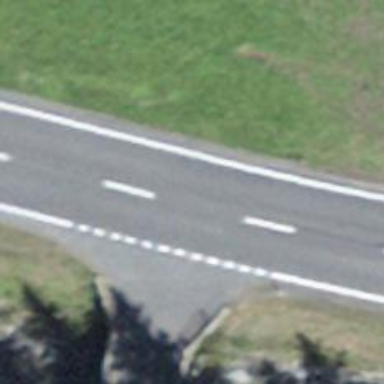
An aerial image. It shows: Service road that includes bridge.